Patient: sex F, age 74
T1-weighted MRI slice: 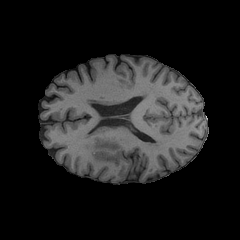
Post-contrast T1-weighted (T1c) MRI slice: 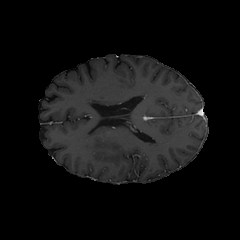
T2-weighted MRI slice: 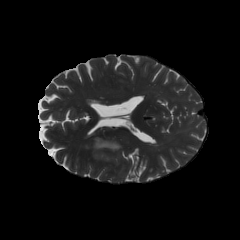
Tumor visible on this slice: yes
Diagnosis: Glioblastoma, IDH-wildtype
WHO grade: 4